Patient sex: M
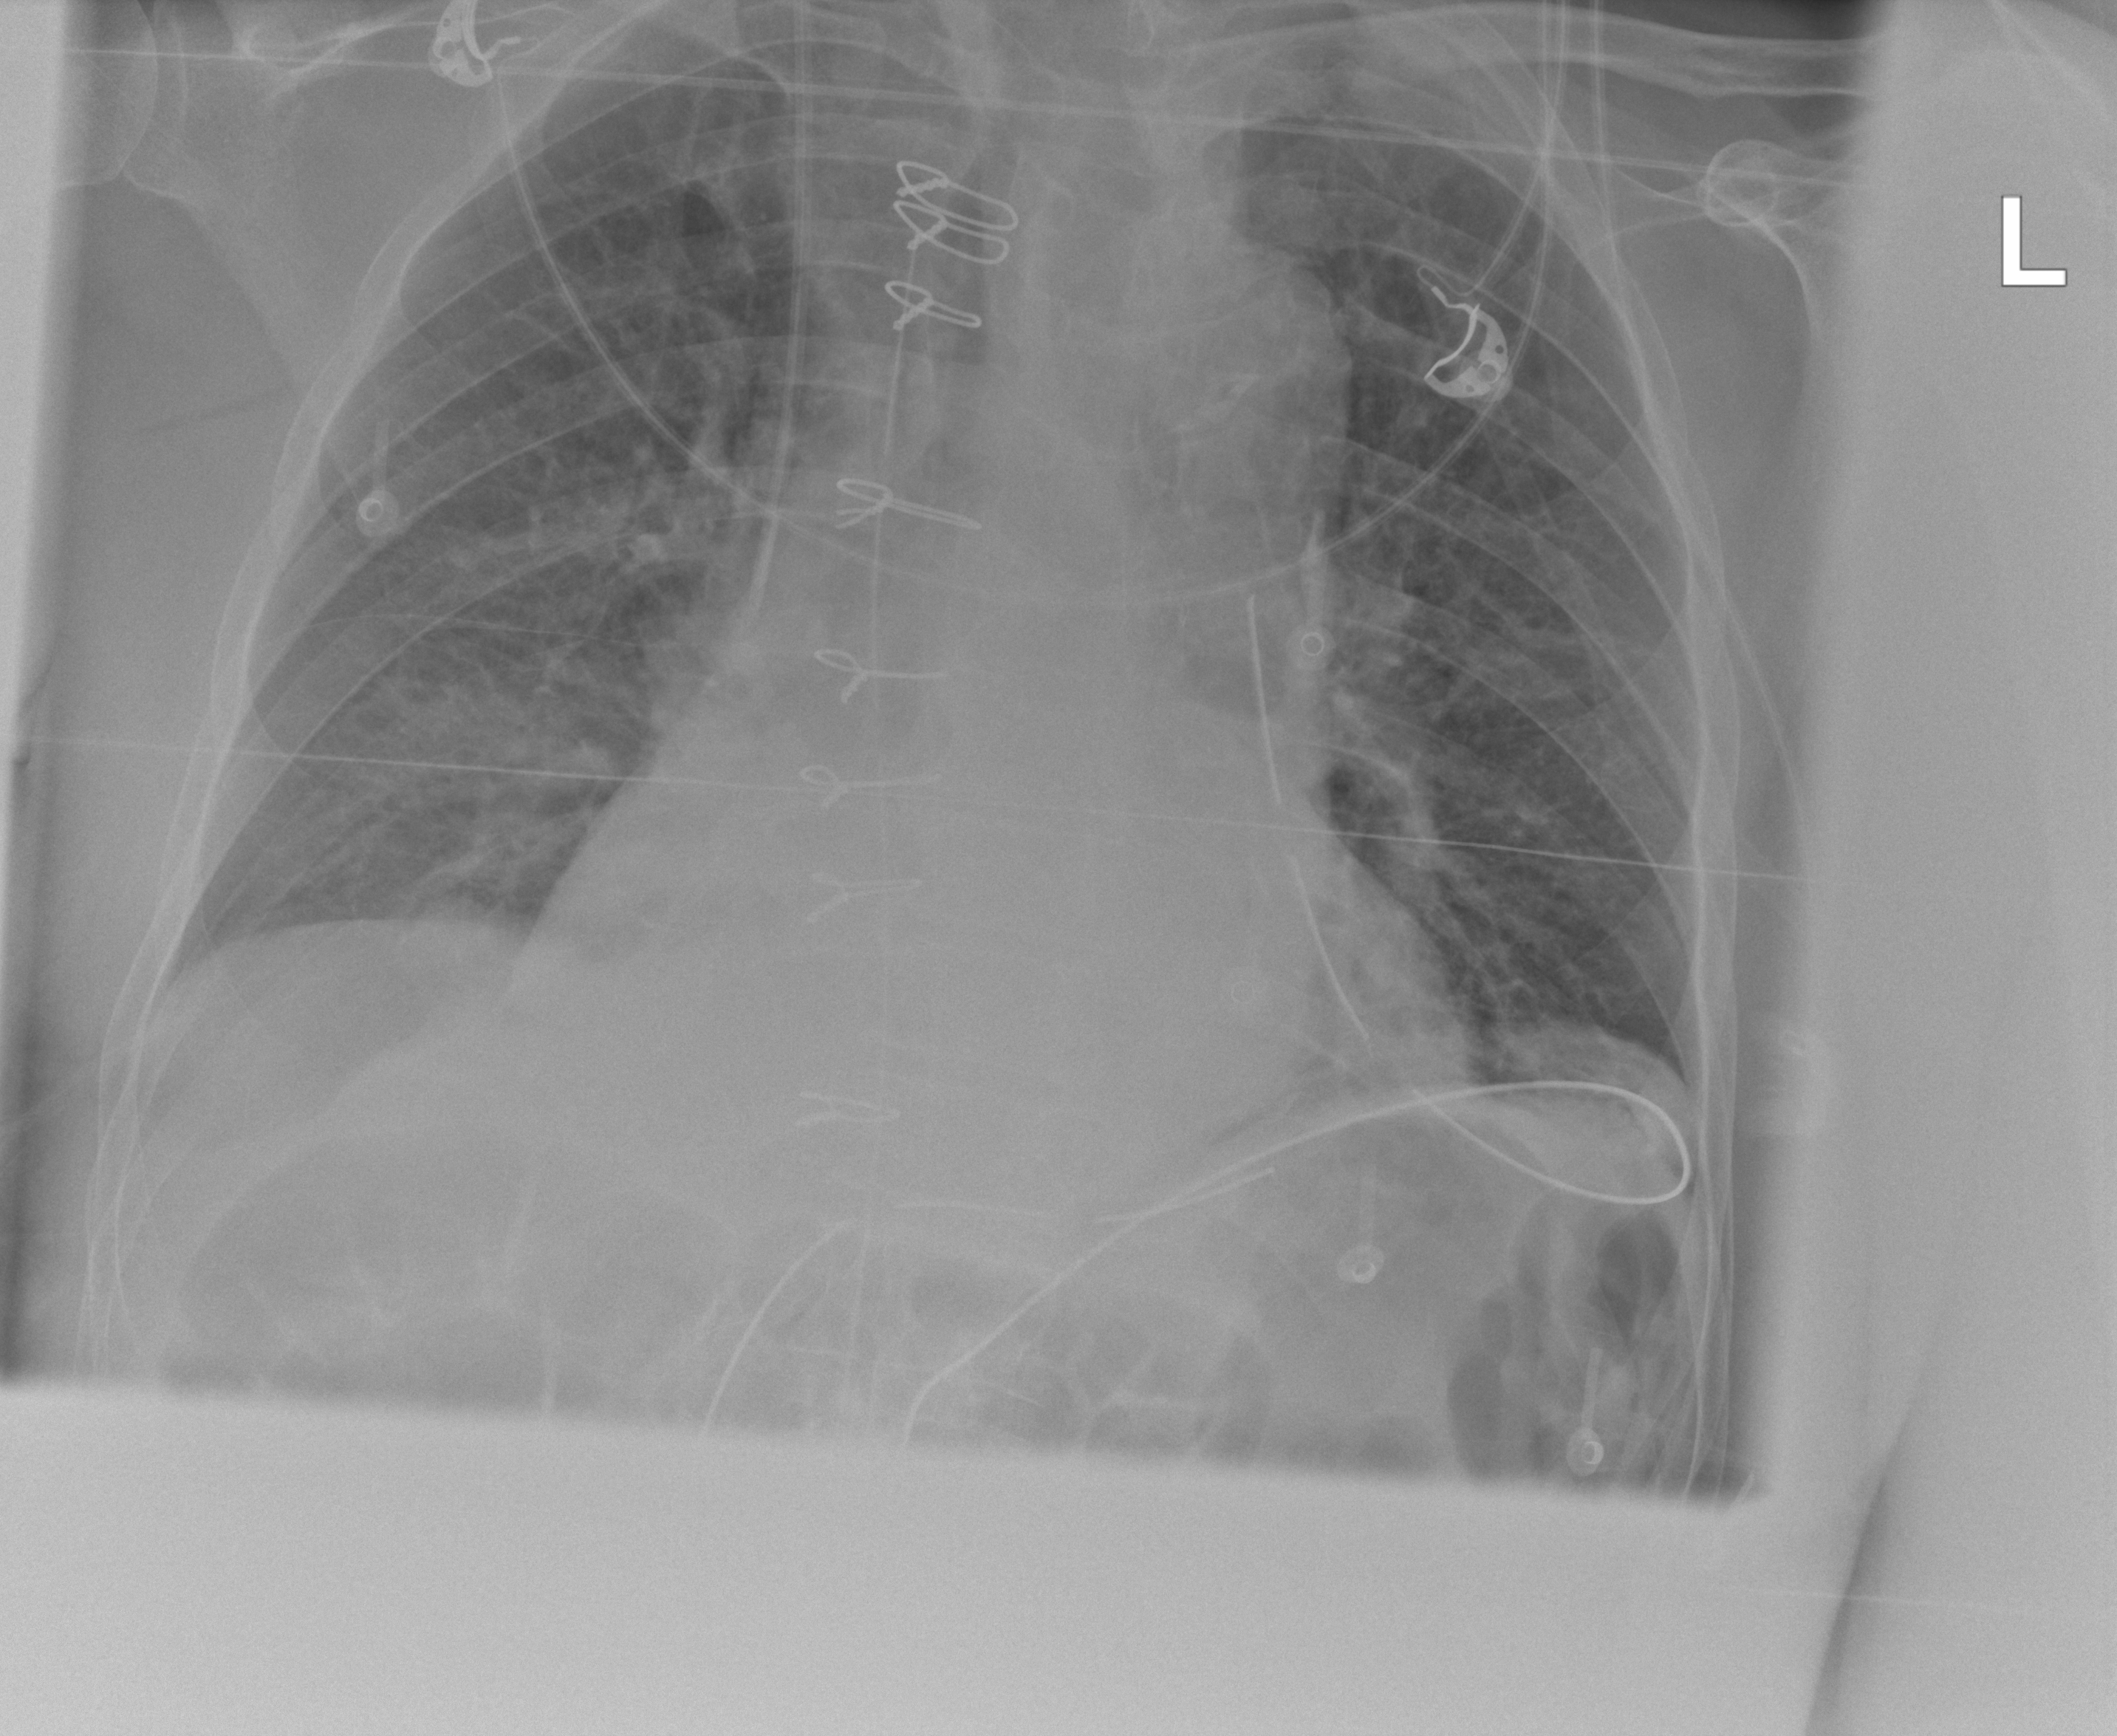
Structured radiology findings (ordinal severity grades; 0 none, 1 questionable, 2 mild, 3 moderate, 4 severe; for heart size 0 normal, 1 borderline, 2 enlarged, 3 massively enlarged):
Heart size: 0
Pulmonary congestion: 1
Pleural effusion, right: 0
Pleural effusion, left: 0
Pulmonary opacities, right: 1
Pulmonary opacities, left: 0
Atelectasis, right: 2
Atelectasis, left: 1